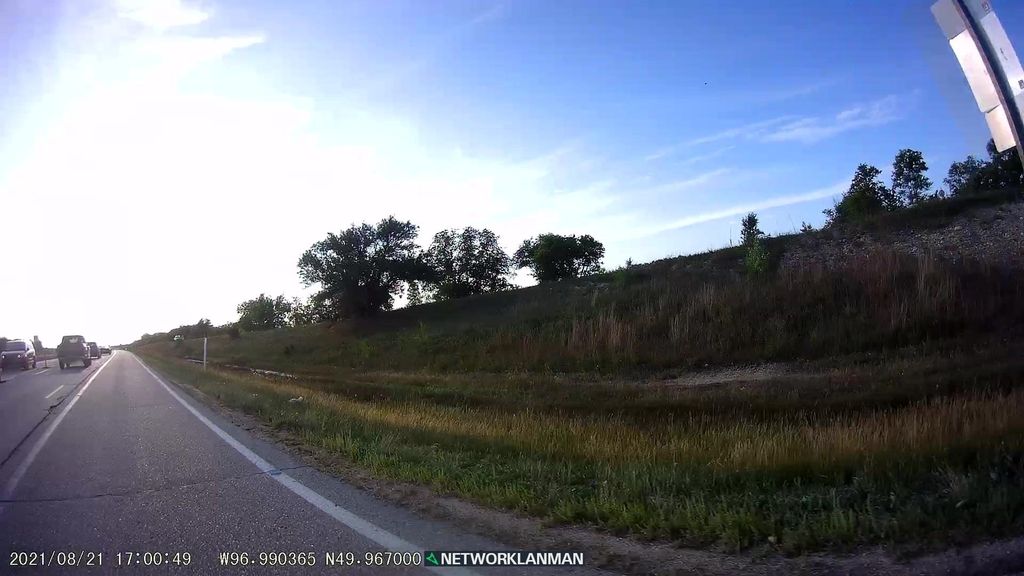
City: winnipeg